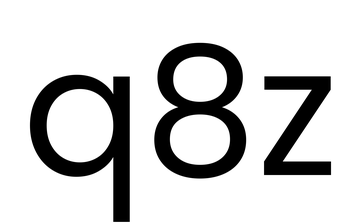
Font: Poppins-Regular